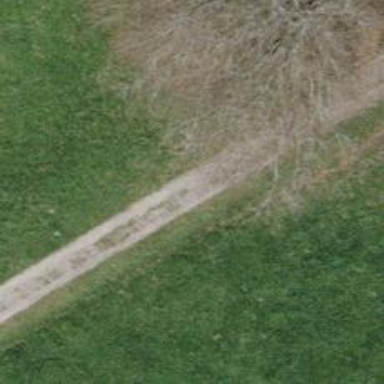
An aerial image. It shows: Gravel track.